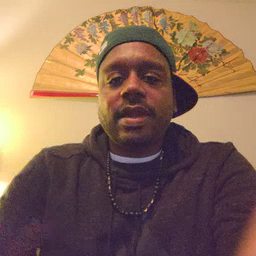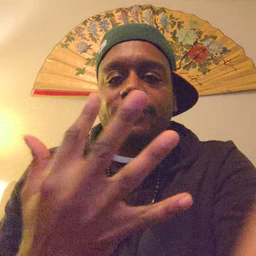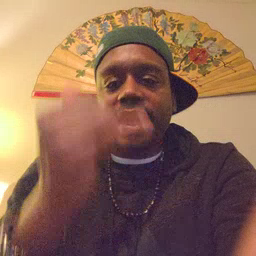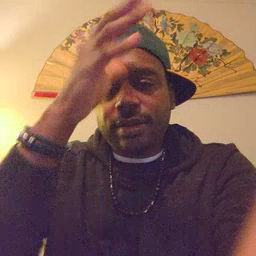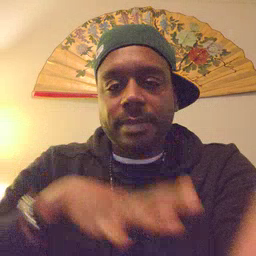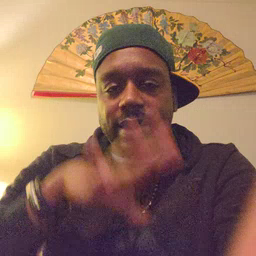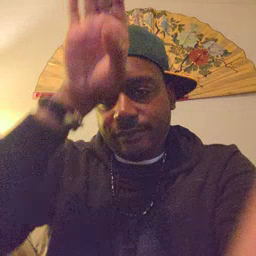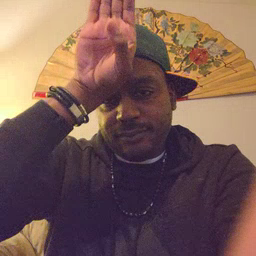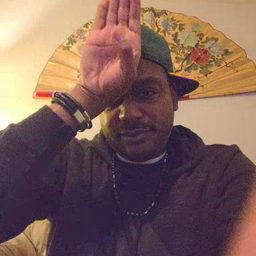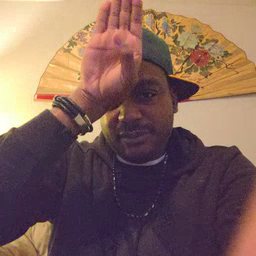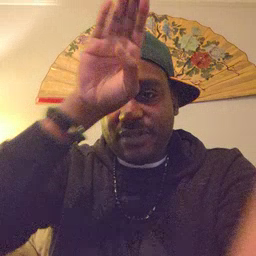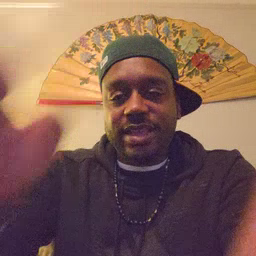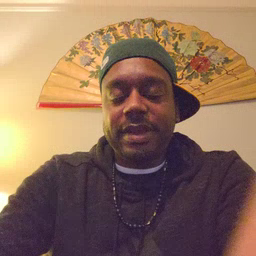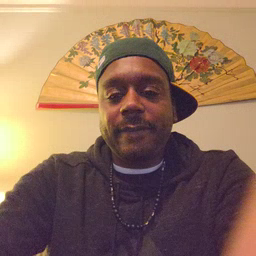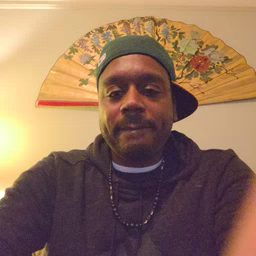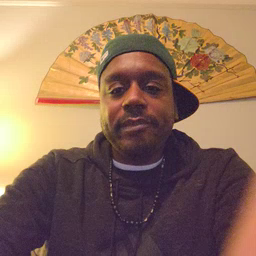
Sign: fireman